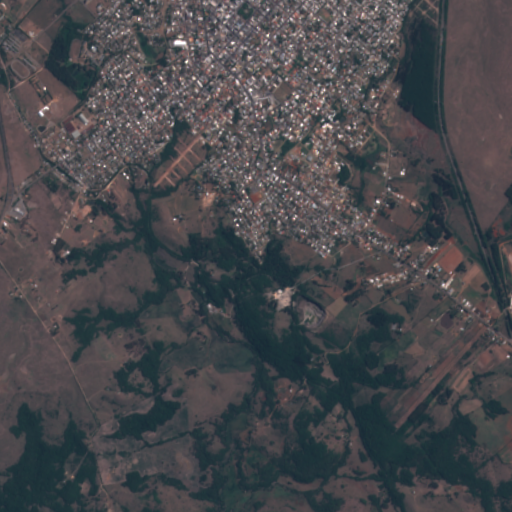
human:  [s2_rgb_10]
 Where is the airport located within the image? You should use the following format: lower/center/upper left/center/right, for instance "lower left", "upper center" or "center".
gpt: The airport is located in the center right of the image.
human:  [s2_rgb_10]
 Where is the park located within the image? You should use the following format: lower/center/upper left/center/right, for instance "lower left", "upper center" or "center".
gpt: The park is located in the upper right of the image.
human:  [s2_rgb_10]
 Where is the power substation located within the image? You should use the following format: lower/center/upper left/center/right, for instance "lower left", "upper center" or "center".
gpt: The power substation is located in the center of the image.
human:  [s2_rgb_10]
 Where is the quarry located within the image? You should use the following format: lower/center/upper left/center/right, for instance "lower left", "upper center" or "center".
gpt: The quarry is located in the center of the image.
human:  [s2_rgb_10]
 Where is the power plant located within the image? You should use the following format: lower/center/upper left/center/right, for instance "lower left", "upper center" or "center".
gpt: There is no power plant in the image.